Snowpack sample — Buffalo Mountain, Silverthorne, Colorado, USA (2/22/26, 2:02 PM MST)
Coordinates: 39.622, -106.113
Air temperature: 33 °F
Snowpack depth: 63 cm
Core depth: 50 cm
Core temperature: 28.4 °F
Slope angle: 11°, slope face: 116°
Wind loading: low
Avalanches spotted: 0
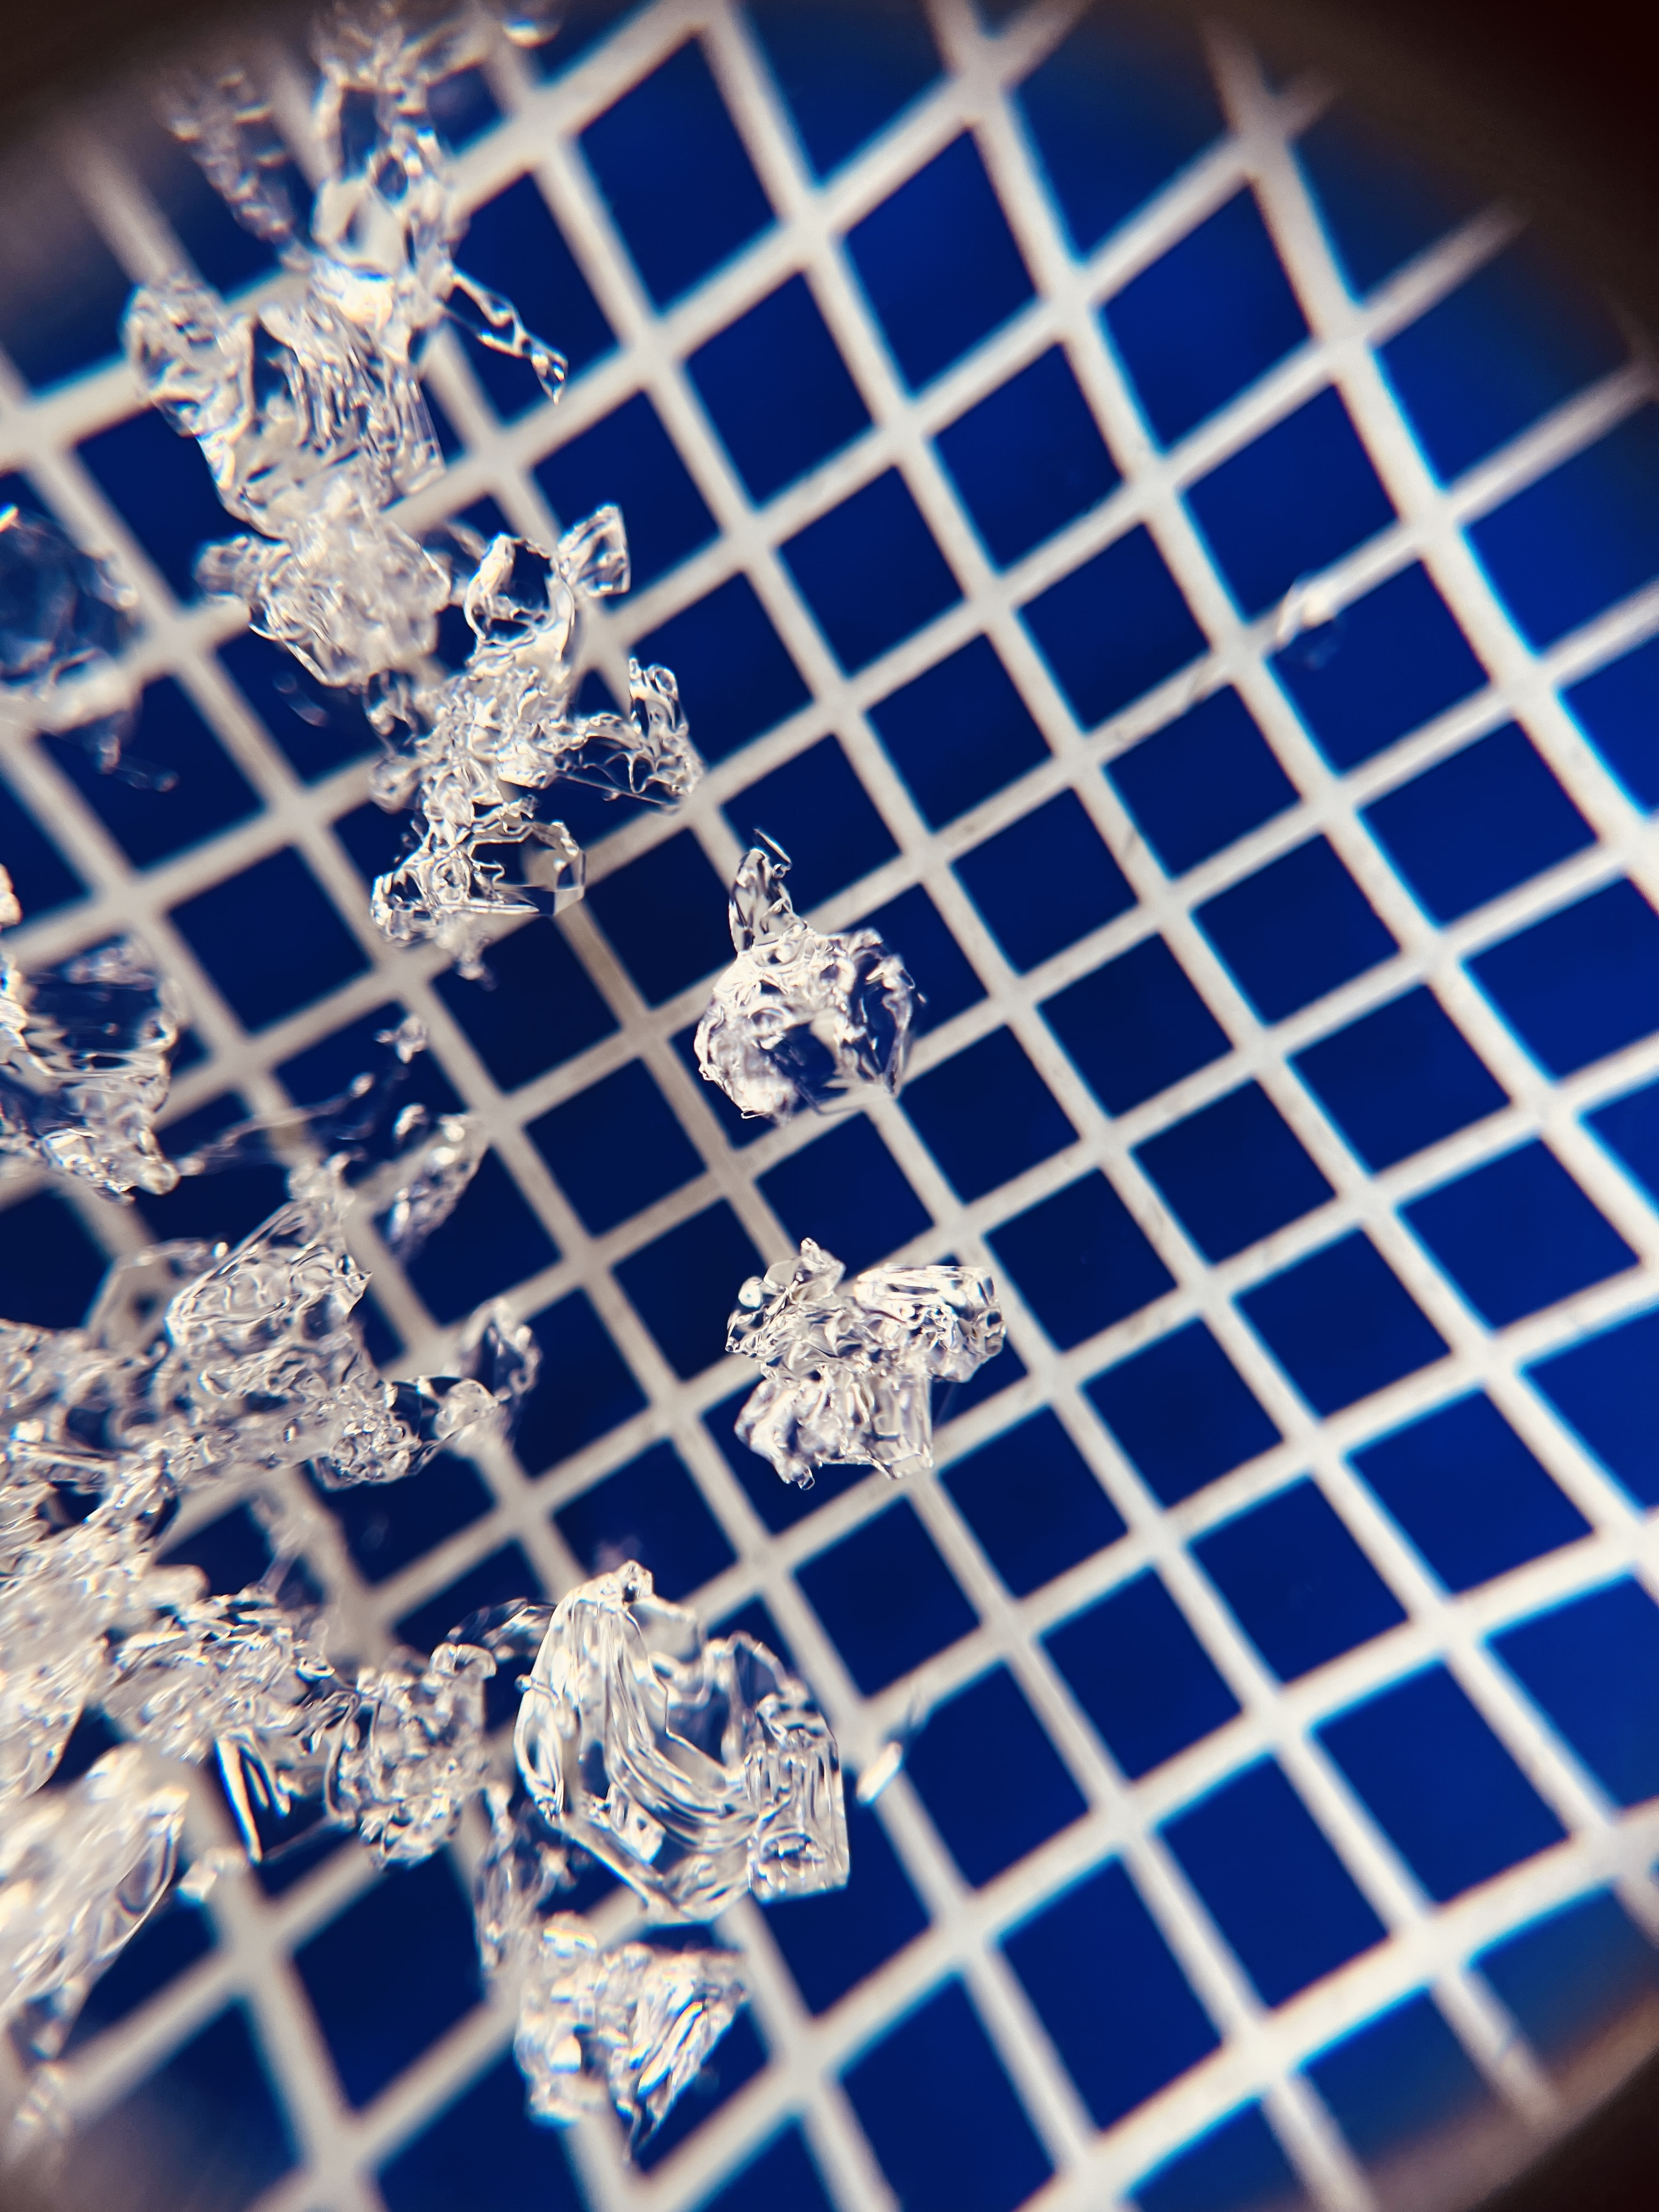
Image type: magnified_profile
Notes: In a firebreak similar to site 1, minimal wind loading with no spotted avalanches (not many faces in view though)